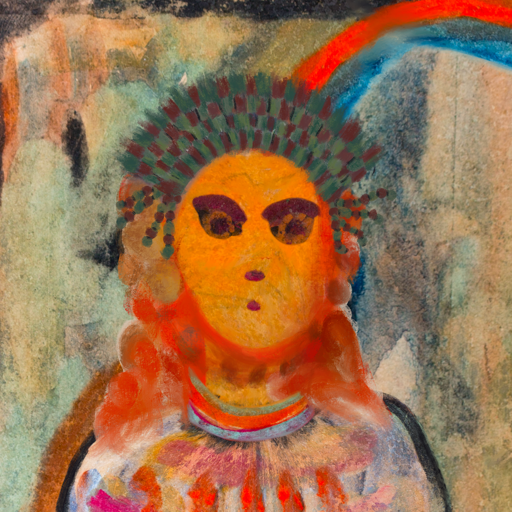
Background: Childish, Head And Neck Front: Sisters, Face Front: Doll, Bust: Childish, Hair Front: Rupkatha, Head Accessory: After_Raid_Crown, Second Necklace: Blank, Necklace: Sisters, Baby: Blank